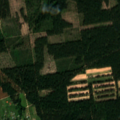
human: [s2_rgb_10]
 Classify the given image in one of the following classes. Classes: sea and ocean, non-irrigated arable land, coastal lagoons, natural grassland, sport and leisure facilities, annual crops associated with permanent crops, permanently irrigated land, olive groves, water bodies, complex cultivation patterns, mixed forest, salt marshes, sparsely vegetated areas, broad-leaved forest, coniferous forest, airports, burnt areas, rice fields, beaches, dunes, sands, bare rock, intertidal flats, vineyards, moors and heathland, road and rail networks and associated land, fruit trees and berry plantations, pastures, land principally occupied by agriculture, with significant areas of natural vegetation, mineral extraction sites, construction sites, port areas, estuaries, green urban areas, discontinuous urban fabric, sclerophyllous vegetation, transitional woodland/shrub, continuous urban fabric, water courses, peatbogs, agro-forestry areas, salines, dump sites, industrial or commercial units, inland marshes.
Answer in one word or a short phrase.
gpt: discontinuous urban fabric, land principally occupied by agriculture, with significant areas of natural vegetation, coniferous forest, transitional woodland/shrub